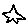
Label: star